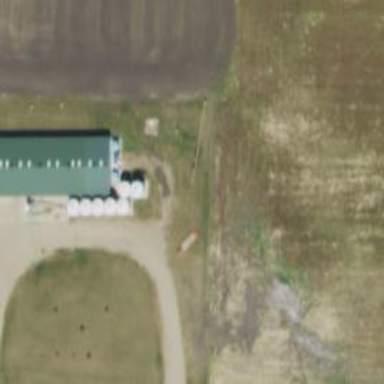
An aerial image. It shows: Silo.